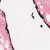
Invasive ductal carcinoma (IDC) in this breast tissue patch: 0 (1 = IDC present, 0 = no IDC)